Interaction volume radius: 5 \u00c5
Interaction volume height: 25 \u00c5
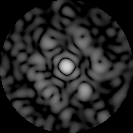
Disorder parameter: 0.6552